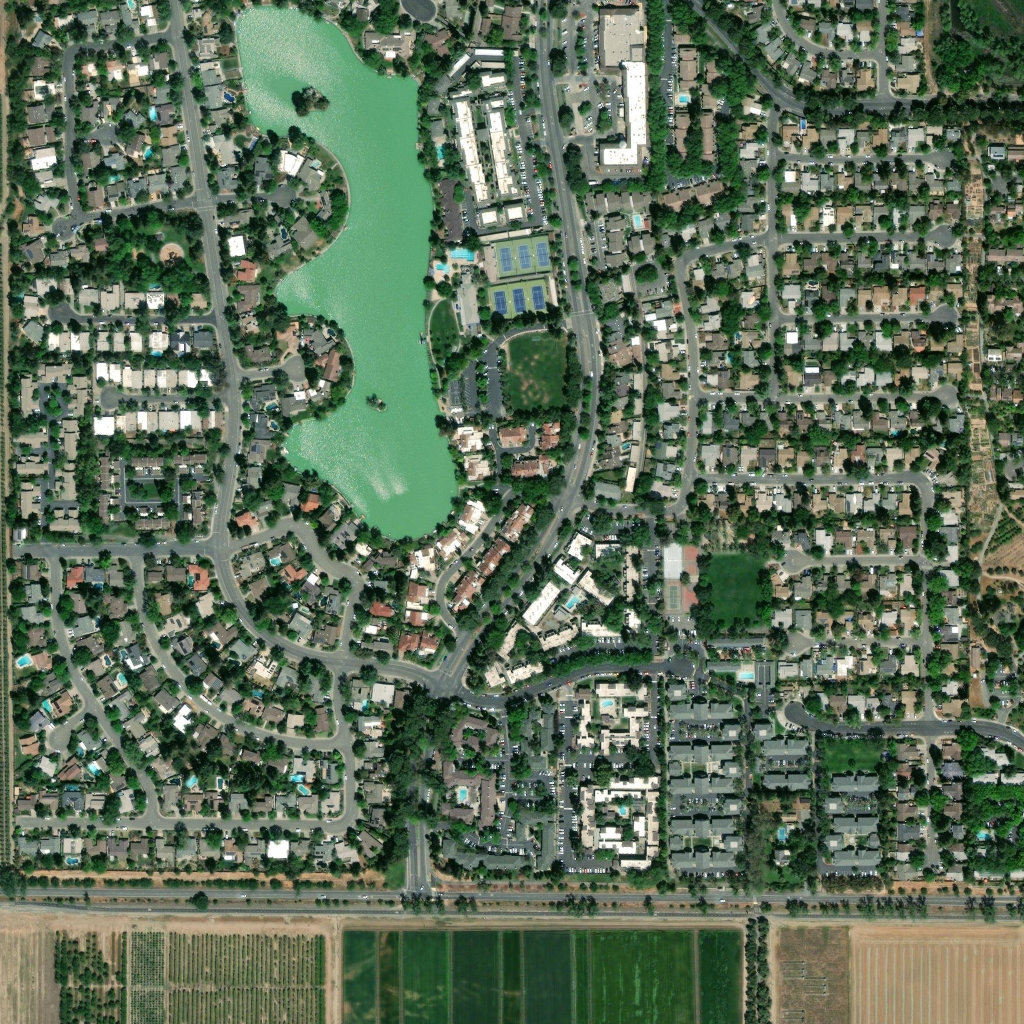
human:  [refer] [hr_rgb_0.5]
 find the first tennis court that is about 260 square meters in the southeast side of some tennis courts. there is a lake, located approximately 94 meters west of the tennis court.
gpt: <box>[[52, 27, 52, 30, 0]]</box>